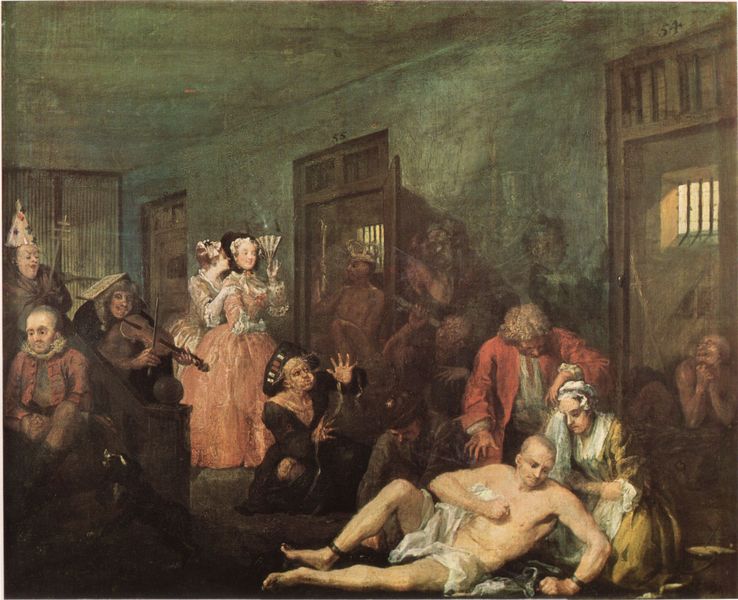
Titel: A Rake's Progress: Das Irrenhaus
Künstler: William Hogarth
Standort: London
Institution: Sir John Soane's Museum
Schlagwörter: akt, dunkel, fuß, gemälde, hand, körper, mann, nackt, nackter, schatten, frauen, gelb, grün, menschen, damen, fenster, finger, frau, geste, grau, hut, kleid, kleider, licht, männer, orange, raum, schwarz, tür, weiss, zimmer, dame, hund, rot, tuch, fest, fächer, haube, herren, leute, tanz, alkohol, betrunken, feier, feiern, gelage, jacke, wand, arm, kragen, tod, hände, instrument, gitter, boden, interieur, adel, decke, personen, musik, musiker, tanzen, england, krone, rosa, genre, perücke, bein, füße, liegen, bogen, türen, hof, saal, treppe, court, crowd, crown, gathering, hat, kaiser, men, people, red, stairs, white, women, black, dress, gold, gossip, gray, green, interior, lady, painting, sitting, verkleidung, wall, windows, woman, yellow, glatze, lciht, pink, brown, geländer, innenansicht, halbnackt, rüschen, ellenbogen, liegend, fallen, tor, fecher, wände, nacktheit, gang, offen, irrenanstalt, krank, maske, narr, narren, palast, clown, weinen, karrikatur, fasching, flur, arzt, beten, ehefrau, geige, geiger, violine, besuch, gefängnis, kerker, stäbe, zelle, sad, smoke, silver, kranker, gitterfenster, leid, man, naked, nude, anwinkeln, gesellscahft, knieen, treppengeländer, gefangener, bonnet, dog, cross, auferstehung, reifrock, harlekin, bitten, helfen, fidel, wirtshaus, door, fessel, human, party, arms, music, doors, theater, festsaal, madhouse, anstalt, musician, festlichkeit, legs, cloth, bare, book, chest, doctor, nakct, jester, höflinge, humans, freu, gesllschaft, tan, irrer, hogarth, bow, wahn, help, herrin, violione, spectacles, toll, irrenhaus, pain, fußfessel, besuchen, verrückte, geigenspiel, violin, nurse, ehefrauen, orangae, trunkenkeit, violube, fan, shakespeare, crying, busy, fiddle, jail, tear, naked man, 17. jahrhundert, bars, belly, violen, cell, laying, chained, crazy, worry, actor, insane, poverty, illness, asylum, doorframe, lots of people, cells, transoms, rages, irons, party hat